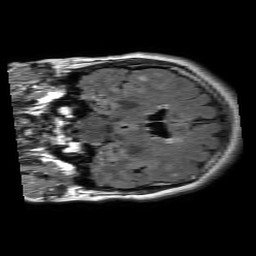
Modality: FLAIR
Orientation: coronal
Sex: female
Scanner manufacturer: philips
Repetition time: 11 s
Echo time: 0.125 s